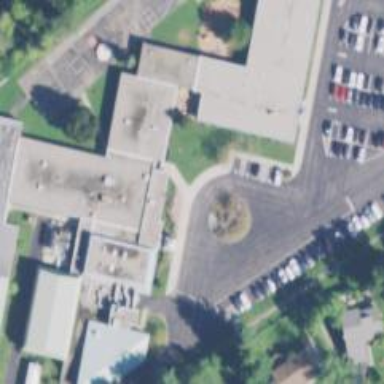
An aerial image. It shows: School building.